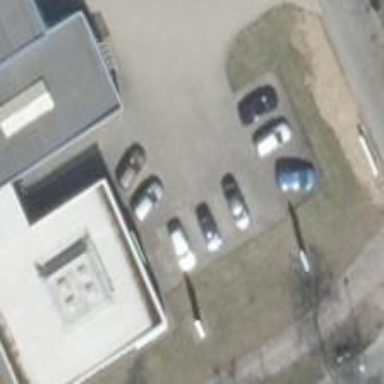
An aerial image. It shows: Shop that sells cars.